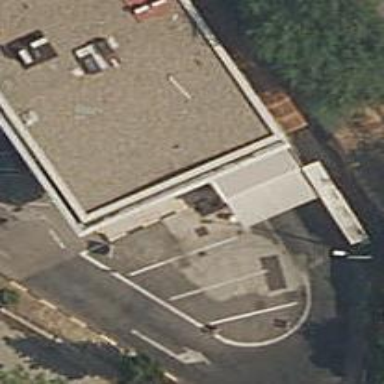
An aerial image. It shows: Street-side parking area.